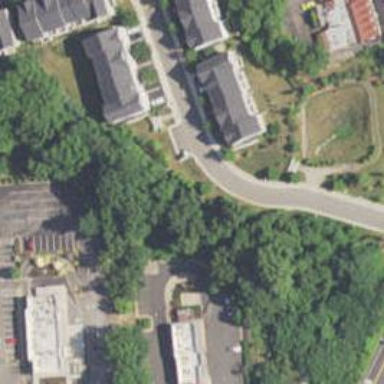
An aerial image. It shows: Residential road with asphalt surface. There is sidewalk on the left side.